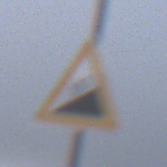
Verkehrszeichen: Steigung10
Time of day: SunriseSunset
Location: Outdoor (Nature)
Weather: Overcast
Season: NotSpecified
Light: Natural